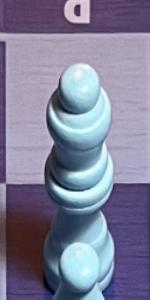
Label: Queen_White